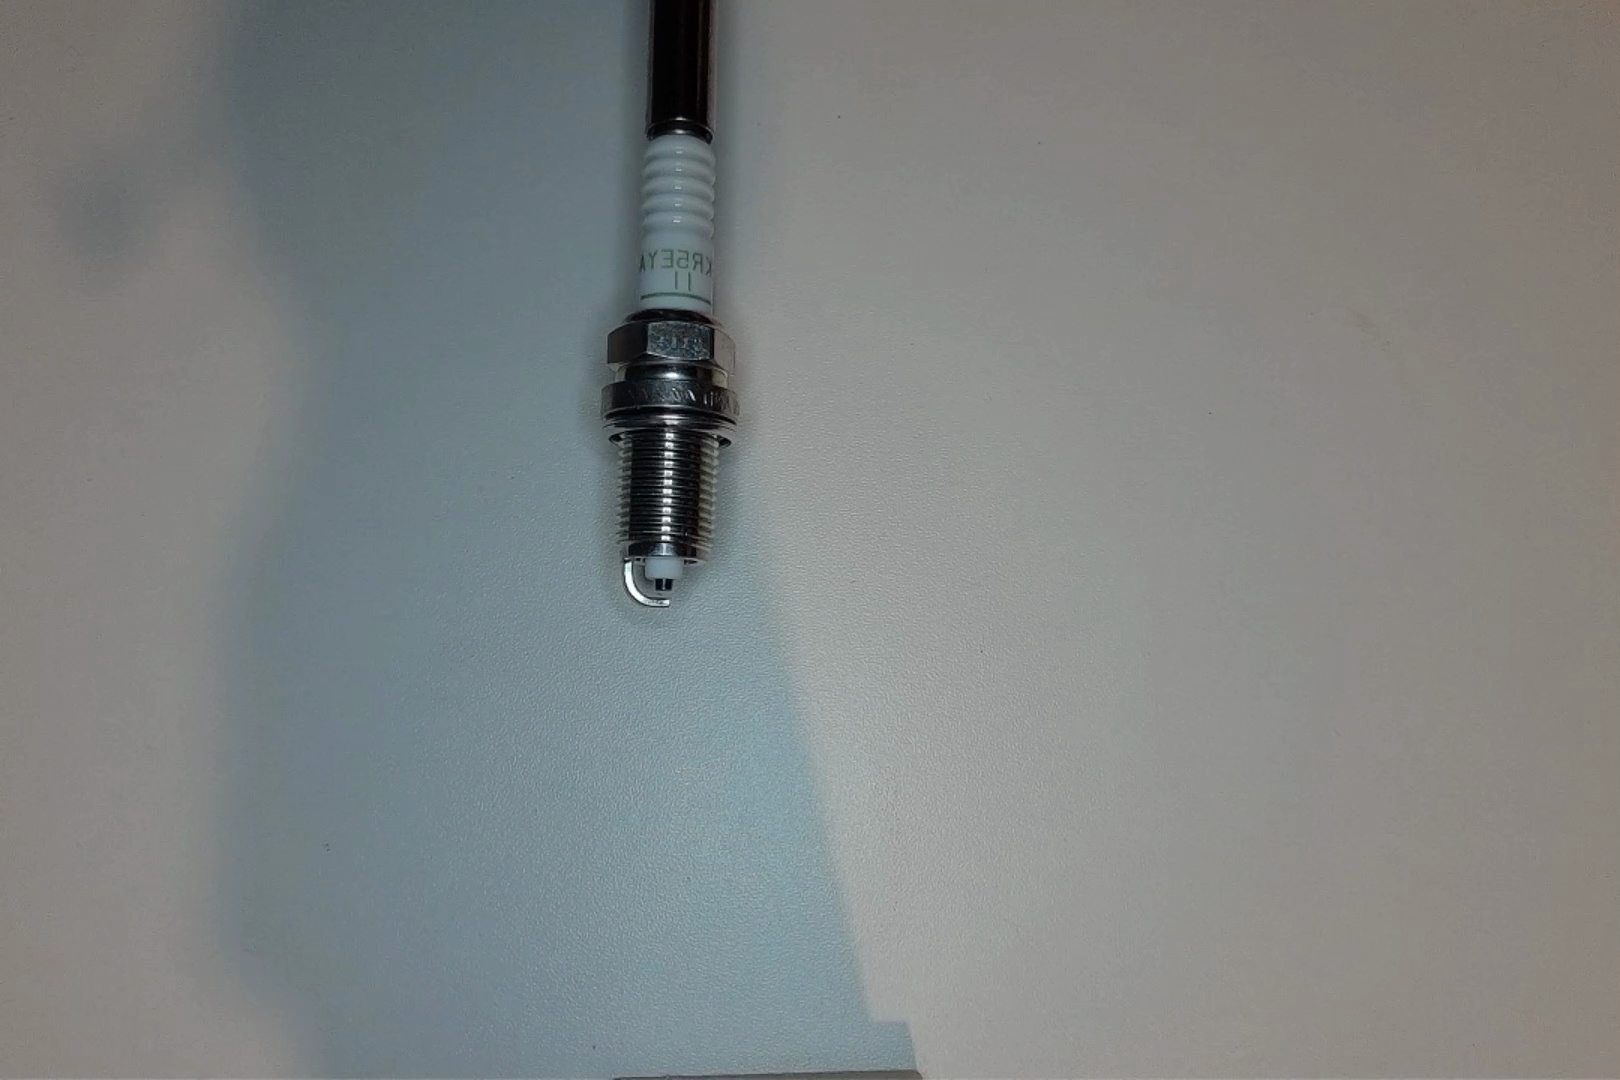
Label: no anomaly